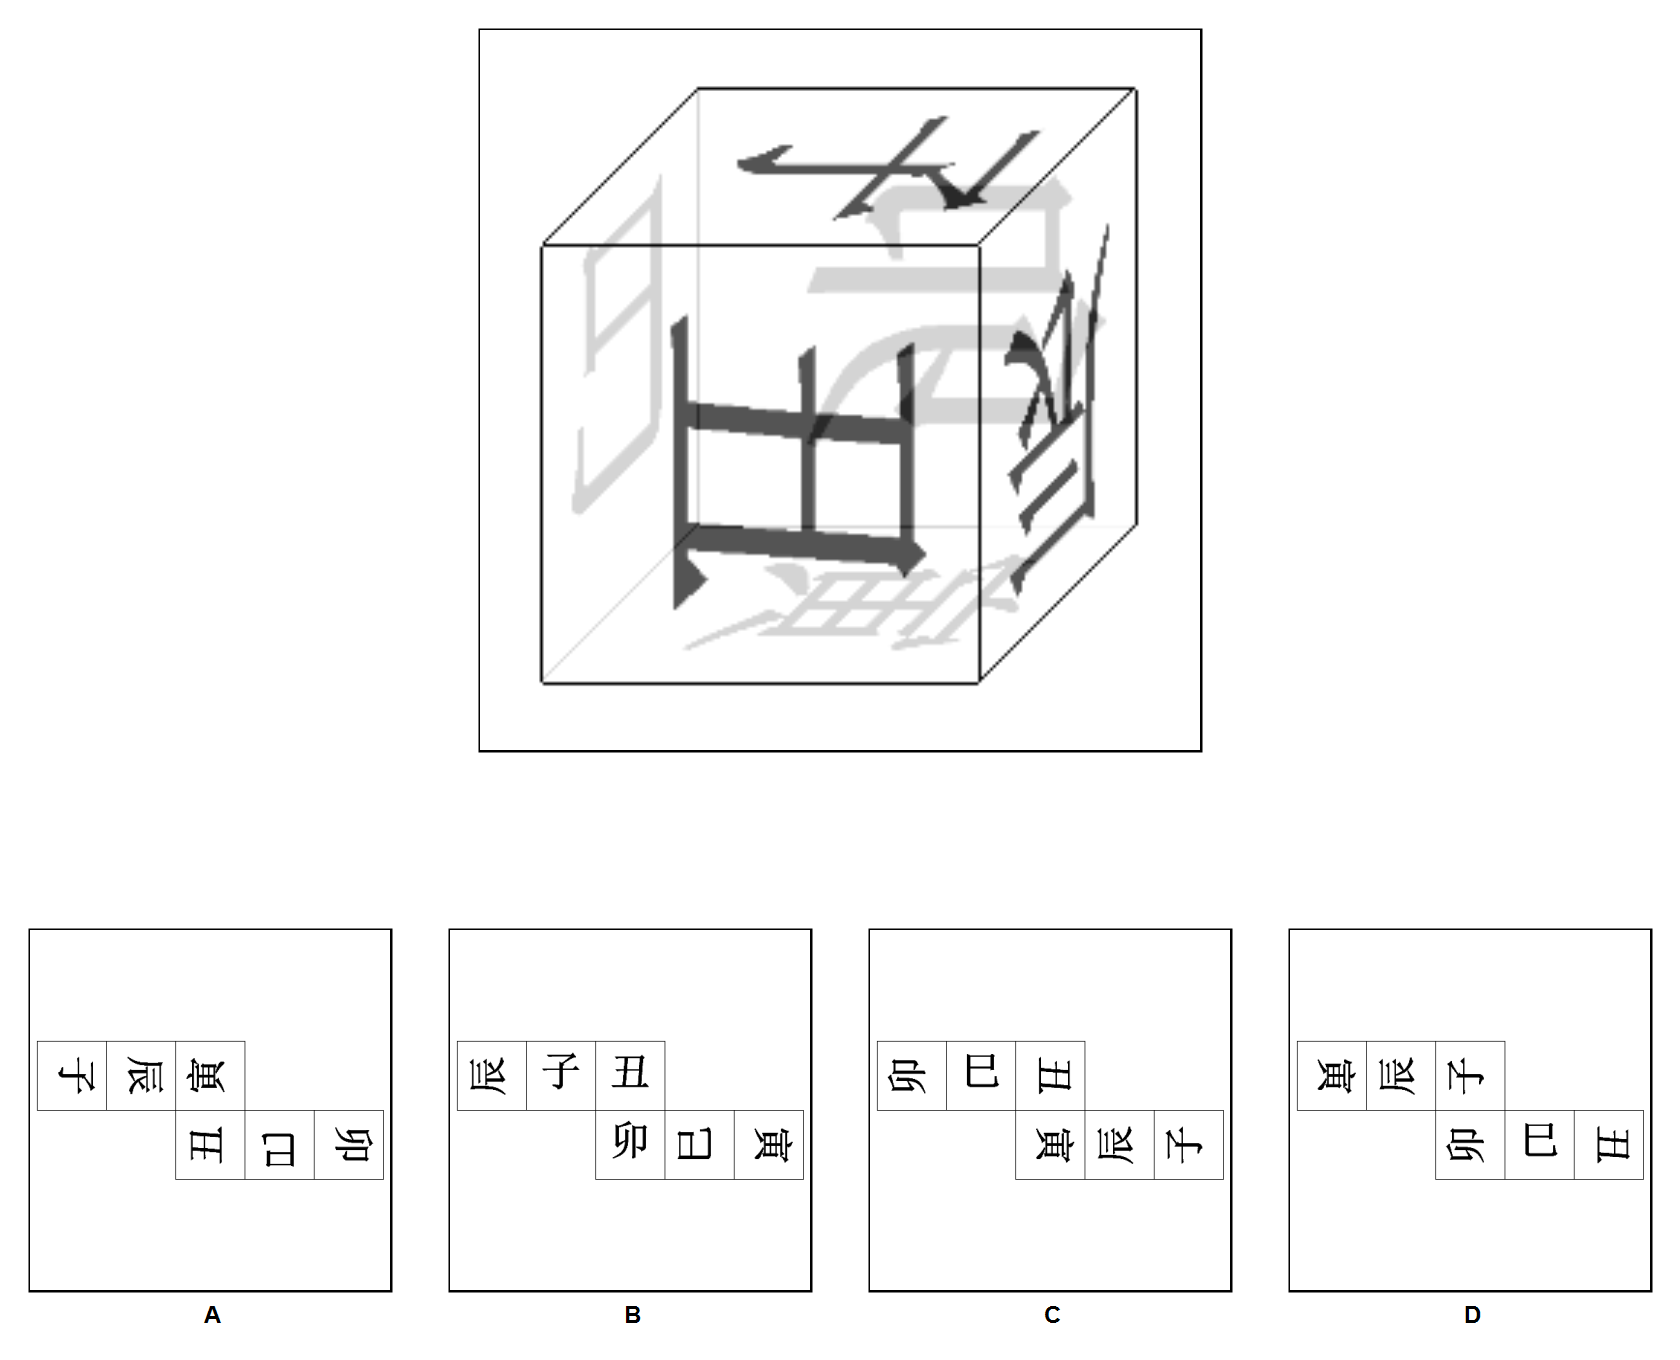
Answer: B